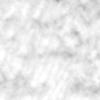
Label: no_change